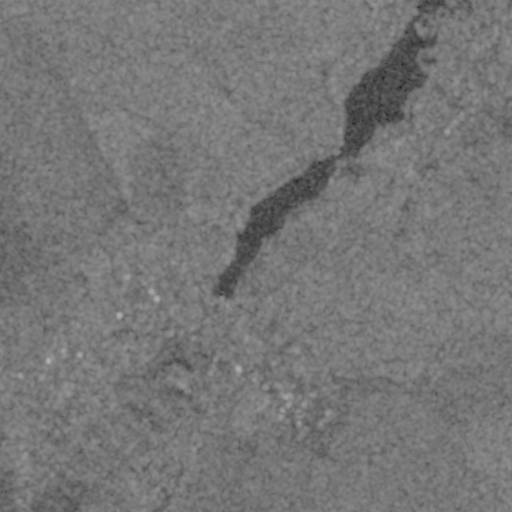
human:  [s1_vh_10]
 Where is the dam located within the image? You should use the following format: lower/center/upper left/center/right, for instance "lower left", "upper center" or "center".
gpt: The dam is located in the center of the image.
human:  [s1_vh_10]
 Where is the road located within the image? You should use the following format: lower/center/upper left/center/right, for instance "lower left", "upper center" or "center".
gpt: There is no road in the image.

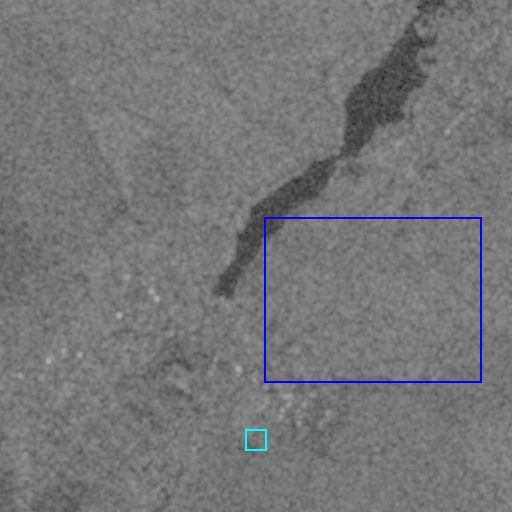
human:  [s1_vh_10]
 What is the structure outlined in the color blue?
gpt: The structure outlined in blue is a crop field.
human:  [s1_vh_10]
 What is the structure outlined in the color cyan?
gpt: The structure outlined in cyan is a park.
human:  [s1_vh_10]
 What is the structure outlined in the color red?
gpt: There is no red outline.